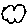
Label: cloud